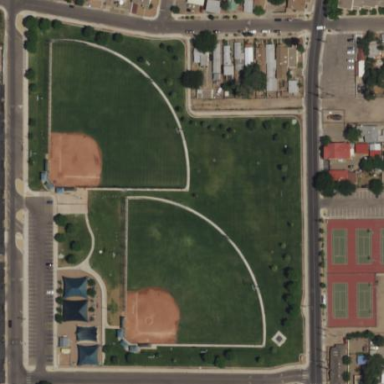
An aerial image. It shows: Baseball pitch for leisure land activities.